Question: I would like to do a normal PreferenceActivity (in the old style, without headers), but with fragments and without using 'addPreferencesFromResource(id)' (because deprecation).
Right now I achieved this by putting this in my 'onCreate':
'''
getFragmentManager().beginTransaction().replace(android.R.id.content, new PreferencesFragment()).commit();
'''
And my 'PreferencesFragment' looks something like this:
'''
public static class PreferencesFragment extends PreferenceFragment {
@Override
public void onCreate(Bundle savedInstanceState) {
super.onCreate(savedInstanceState);
addPreferencesFromResource(R.xml.preferences);
}
}
'''
Obviously I also implemented the 'isValidFragment' method:
'''
@Override
protected boolean isValidFragment(String fragmentName) {
return PreferencesFragment.class.getName().equals(fragmentName)
|| InnerFragment.class.getName().equals(fragmentName);
}
'''
And it's working just fine. However, there is a problem when having 'PreferenceScreen''s inside my 'preferences.xml':
'''
<?xml version="1.0" encoding="utf-8"?>
<PreferenceScreen xmlns:android="http://schemas.android.com/apk/res/android">
<!-- ... -->
<PreferenceScreen android:fragment="net.chaozspike.batterynotifier.SettingsActivity$InnerFragment"
android:summary="@string/settings_activity_prefs_display_night_mode_sum"
android:title="@string/settings_activity_prefs_display_night_mode" />
<!-- ... -->
</PreferenceScreen>
'''
I have the following problem: the new preference screen shows on top of the normal one, and I know it's probably because I replaced the default 'R.id.content'. Screenshot:

However I want to fix this problem without using deprecated stuff or headers. Is that possible to achieve?
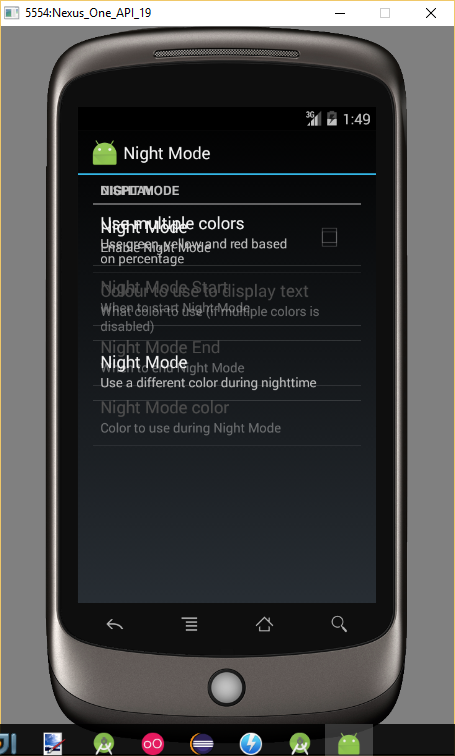
Answer: I discovered the solution by myself. If I am not going to make a fragment-based, header-based SettingsActivity, but still want to not use deprecated methods, then I have to not use fragments at all except for the one that is used to replace the main view. In other words, I had to remove the 'InnerFragment' and so I could also remove the 'isValidFragment' method. And I moved all the code in the other XML file to the first one like this:
'''
<?xml version="1.0" encoding="utf-8"?>
<PreferenceScreen xmlns:android="http://schemas.android.com/apk/res/android">
<!-- ... -->
<PreferenceScreen android:fragment="net.chaozspike.batterynotifier.SettingsActivity$InnerFragment"
android:summary="@string/settings_activity_prefs_display_night_mode_sum"
android:title="@string/settings_activity_prefs_display_night_mode" />
<!-- ... -->
</PreferenceScreen>
'''
'''
<?xml version="1.0" encoding="utf-8"?>
<PreferenceScreen xmlns:android="http://schemas.android.com/apk/res/android">
<!-- ... -->
<PreferenceScreen android:summary="@string/settings_activity_prefs_display_night_mode_sum"
android:title="@string/settings_activity_prefs_display_night_mode" >
<!-- Contents of second file here>
<CheckBoxPreference /> etc.
</PreferenceScreen>
<!-- ... -->
</PreferenceScreen>
'''